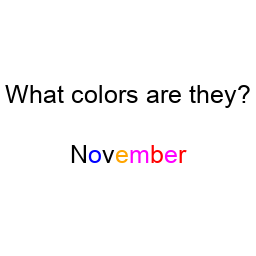
Color: black, blue, black, orange, magenta, red, magenta, red
Background color: white
Question text color: black